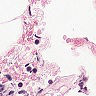
Metastatic tissue present: no